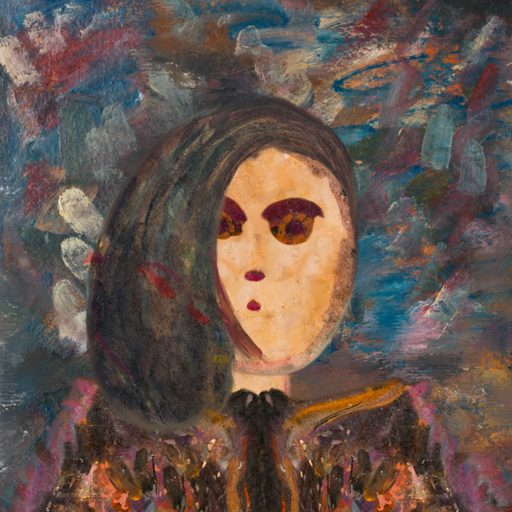
Background: Boggyland, Head And Neck Front: Childish, Face Front: Doll, Bust: Gypsy_Queen, Hair Front: Gypsy_Mother, Head Accessory: Blank, Second Necklace: Blank, Necklace: Blank, Baby: Blank